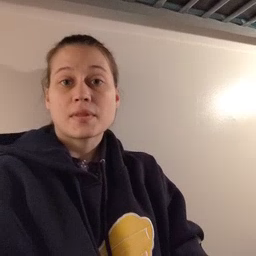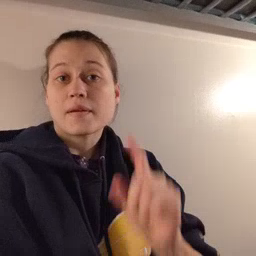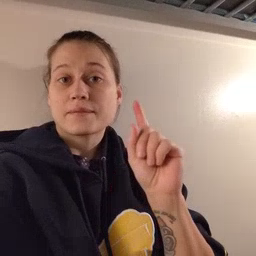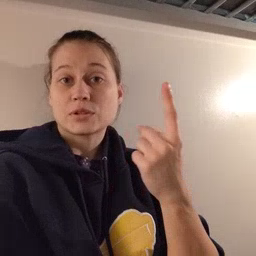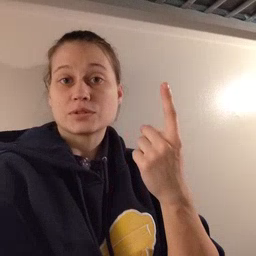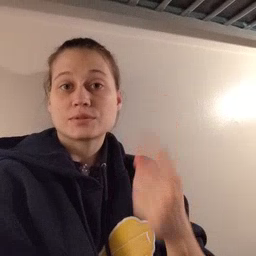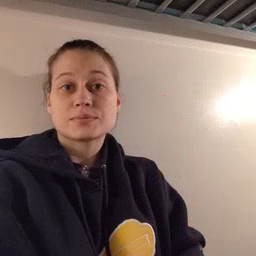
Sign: first